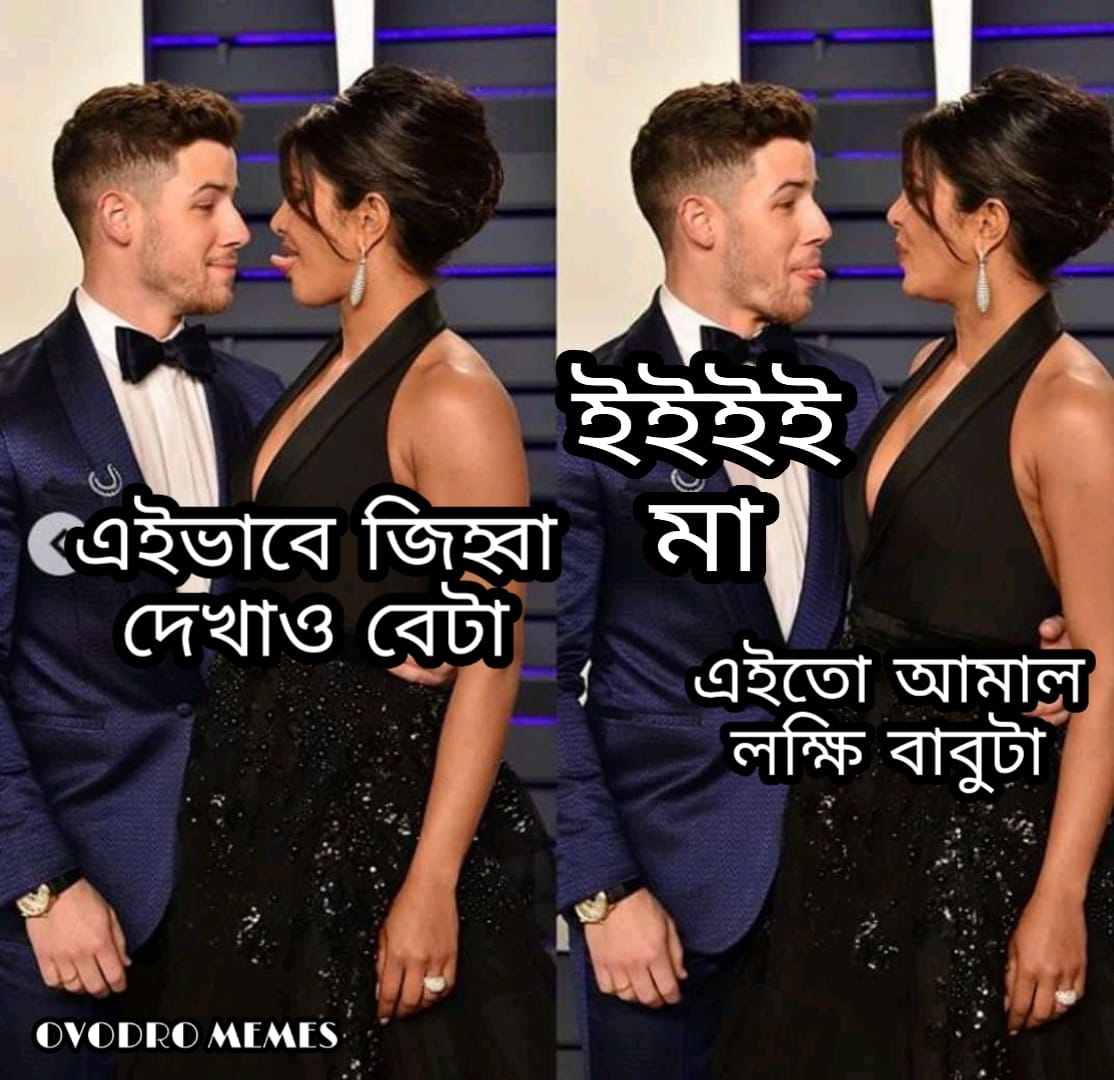
Caption: এইভাবে জিহ্বা দেখাও বেটা    ইইই মা   এইতো আমাল লক্ষি বাবুটা
Label: non-hate